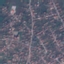
Land use / land cover class: Residential